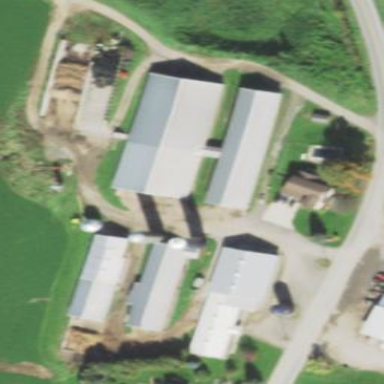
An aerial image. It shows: Dairy farmyard.